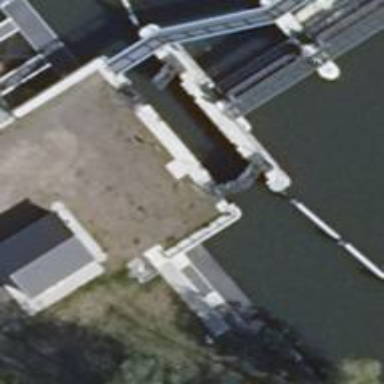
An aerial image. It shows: Lock gate along waterway.